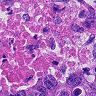
Metastatic tissue present: yes